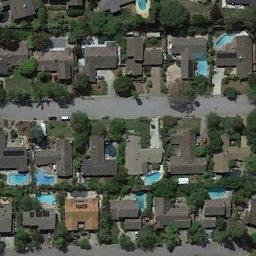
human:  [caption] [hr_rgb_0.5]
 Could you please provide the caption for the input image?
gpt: The medium residential is next to the road and some trees .

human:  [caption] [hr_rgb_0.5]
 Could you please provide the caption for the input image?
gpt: The medium residential area has lots of neatly arranged houses and some trees and some of the houses have swimming pools .

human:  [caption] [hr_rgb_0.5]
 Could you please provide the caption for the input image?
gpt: There is a road on the right of the medium-sized house .

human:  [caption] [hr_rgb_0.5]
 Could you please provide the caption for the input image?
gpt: There are many buildings of different shapes and sizes in medium residential area .

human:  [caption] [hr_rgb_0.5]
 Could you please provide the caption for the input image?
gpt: There are many brown buildings and some swimming pools on the medium residential area .